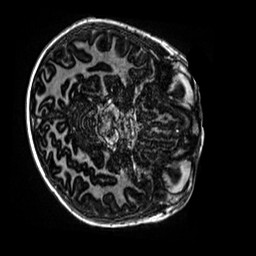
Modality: MP2RAGE
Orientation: axial
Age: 11
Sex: male
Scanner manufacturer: siemens
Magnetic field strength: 3 T
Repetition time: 4 s
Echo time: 0.00299 s